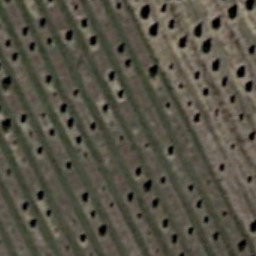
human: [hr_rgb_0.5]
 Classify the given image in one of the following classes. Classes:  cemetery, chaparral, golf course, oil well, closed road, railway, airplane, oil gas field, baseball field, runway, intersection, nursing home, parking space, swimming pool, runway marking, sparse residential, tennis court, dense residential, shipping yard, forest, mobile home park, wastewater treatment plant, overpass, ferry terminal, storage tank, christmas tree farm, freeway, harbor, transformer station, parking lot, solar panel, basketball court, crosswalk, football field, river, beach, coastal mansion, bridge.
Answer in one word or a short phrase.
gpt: christmas tree farm